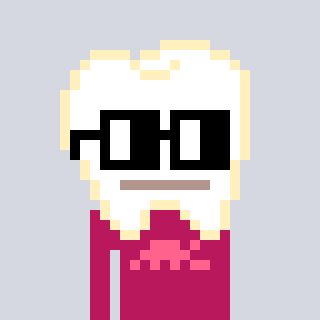
a pixel art character with square black glasses, a tooth-shaped head and a darkpink-colored body on a cool background